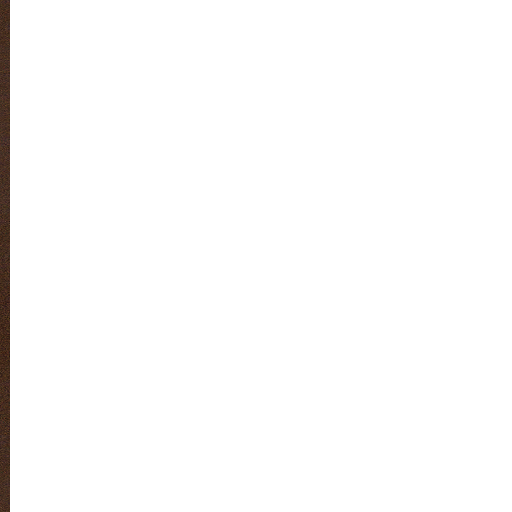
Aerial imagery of bar in Alaska named Manning Rocks containing only unknown